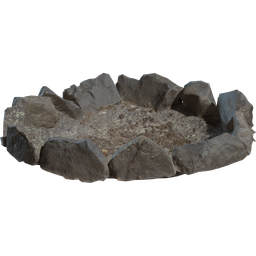
Label: nature